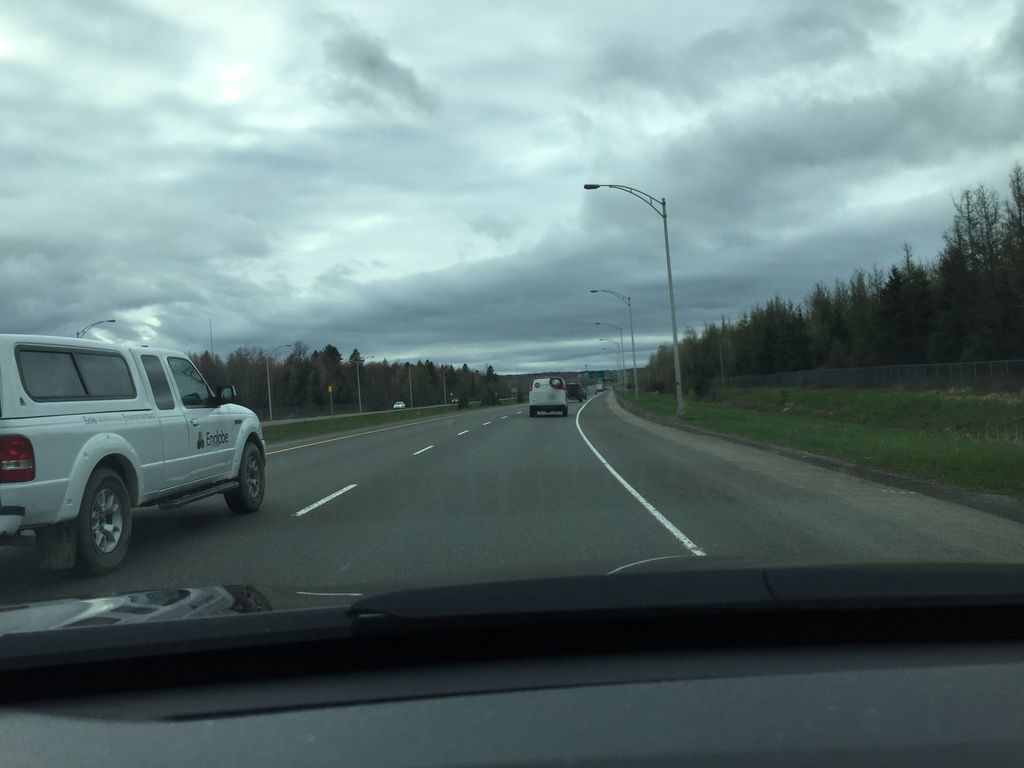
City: quebec_city